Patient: sex F, age 71
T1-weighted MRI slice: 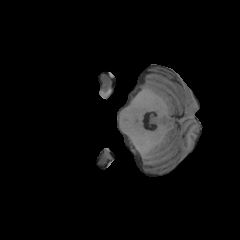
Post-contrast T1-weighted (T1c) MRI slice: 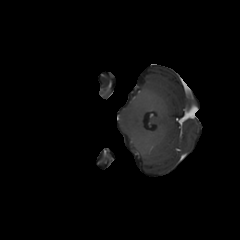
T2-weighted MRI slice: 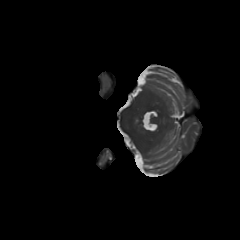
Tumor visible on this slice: no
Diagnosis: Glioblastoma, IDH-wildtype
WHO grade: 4